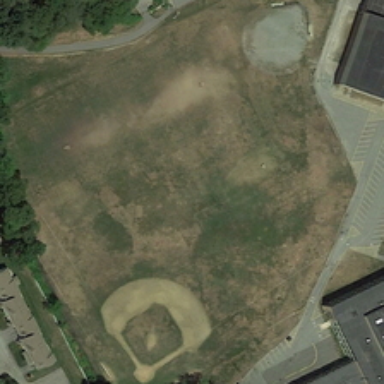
Two baseball fields are surrounded by some green trees and several buildings with a parking lot .